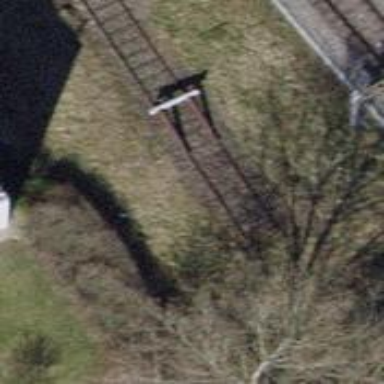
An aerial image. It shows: Railway buffer stop.